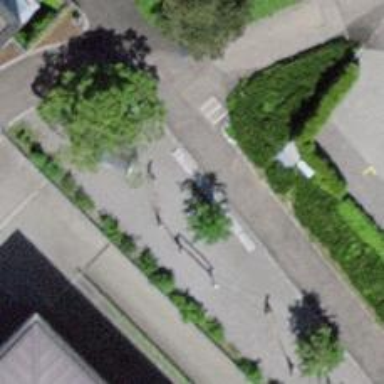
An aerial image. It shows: Playground area for leisure land.